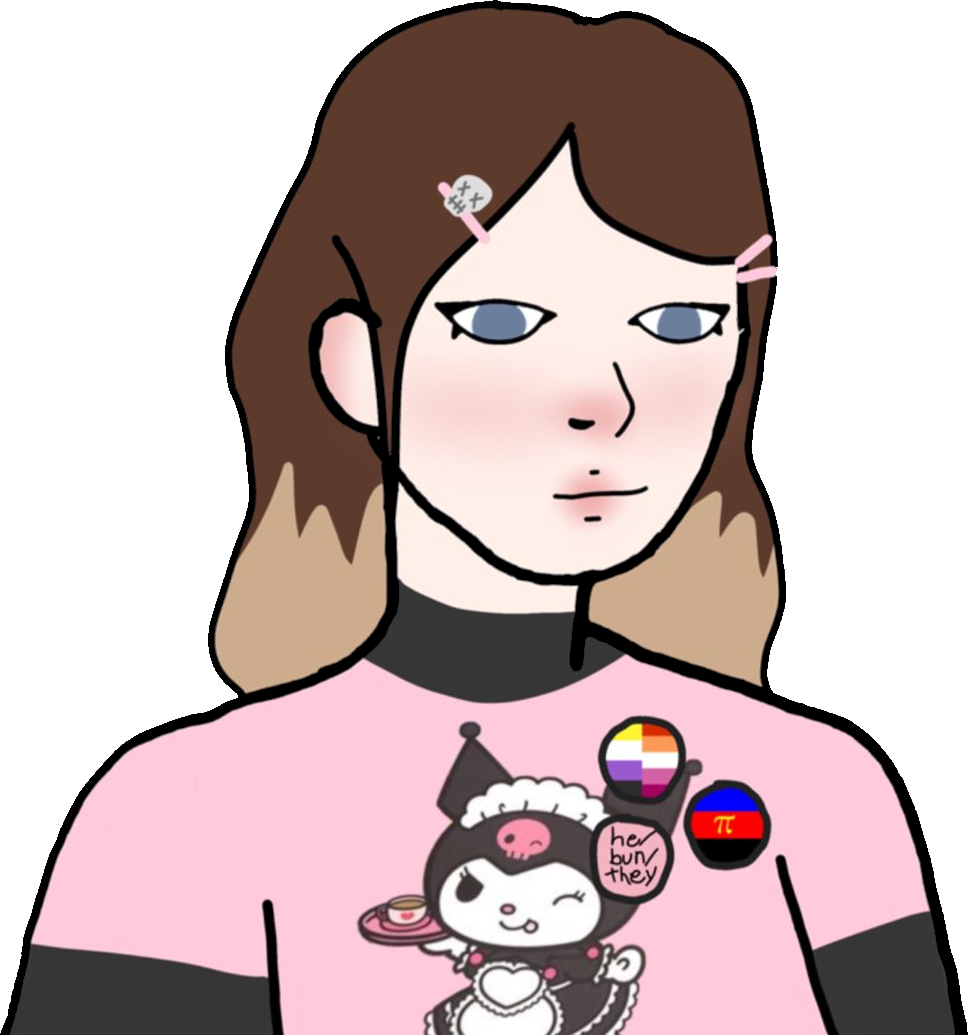
Label: 5_Doomer_Girl